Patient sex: M
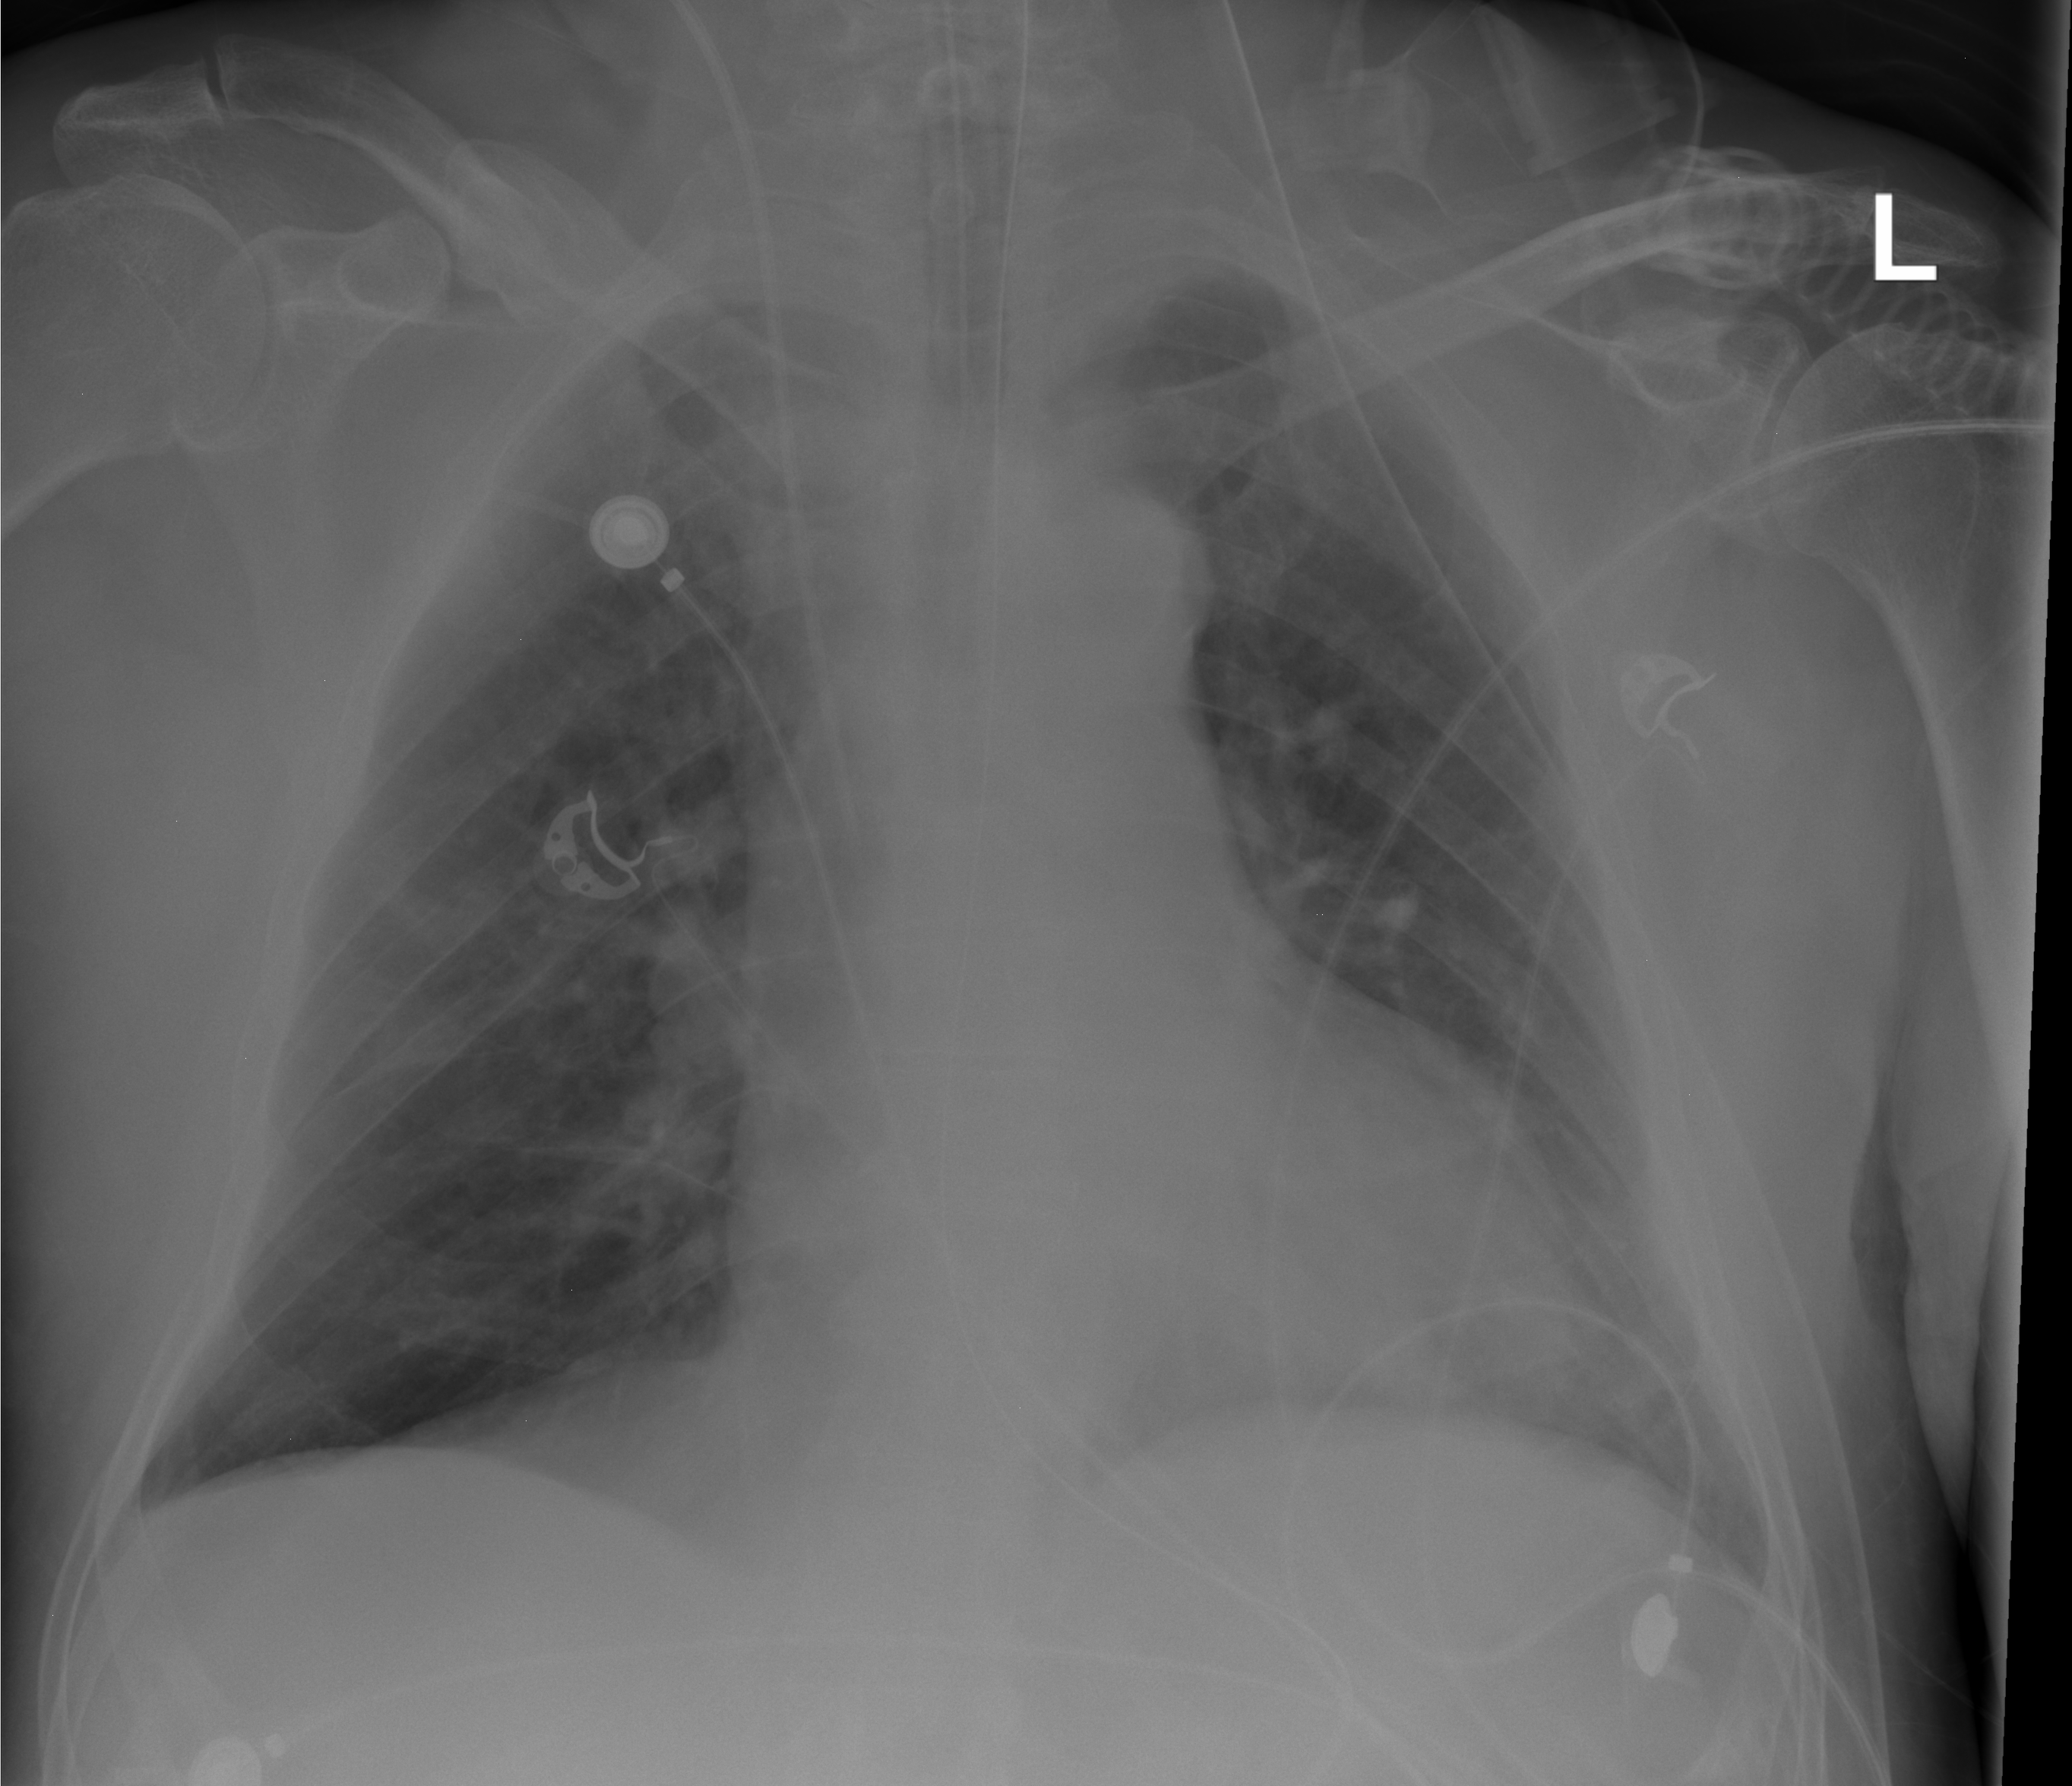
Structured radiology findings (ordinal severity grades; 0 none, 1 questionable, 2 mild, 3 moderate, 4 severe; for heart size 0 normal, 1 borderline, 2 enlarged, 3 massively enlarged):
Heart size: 0
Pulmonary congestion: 0
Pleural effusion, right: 0
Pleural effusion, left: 0
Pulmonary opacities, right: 2
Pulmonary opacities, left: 0
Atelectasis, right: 2
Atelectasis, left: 2